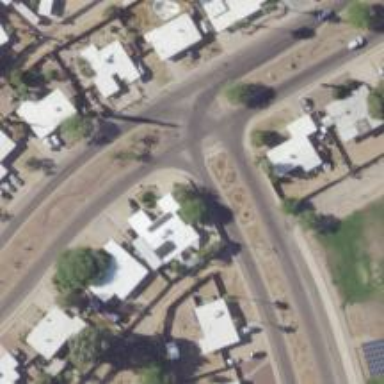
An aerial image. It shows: Alley classified as service road.